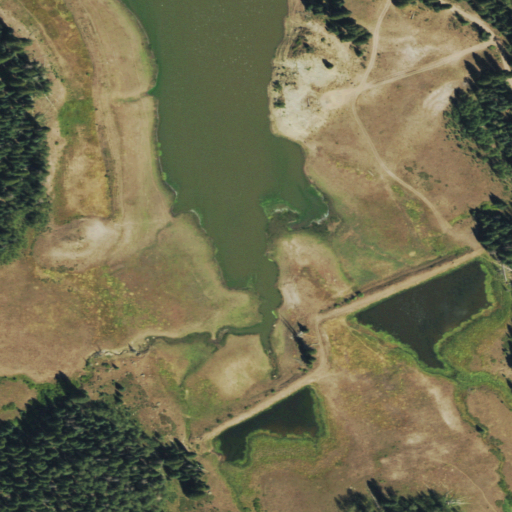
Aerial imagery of plain(s) in Colorado named Reservoir Park containing shrub, open water, woody wetlands, herbaceous wetlands, evergreen forest, deciduous forest, mixed forest, and grassland